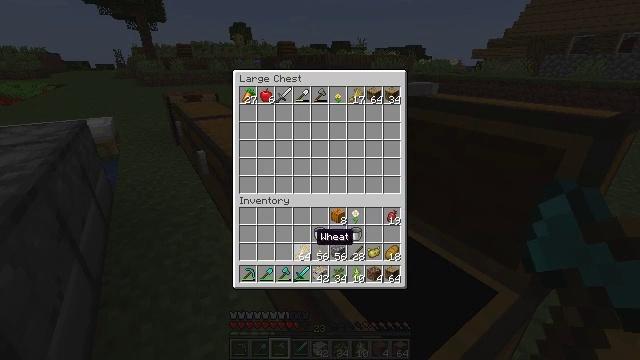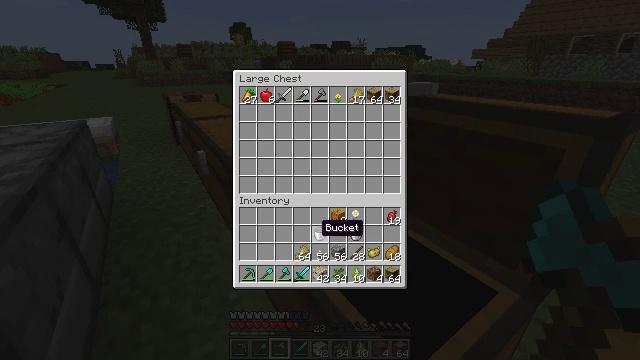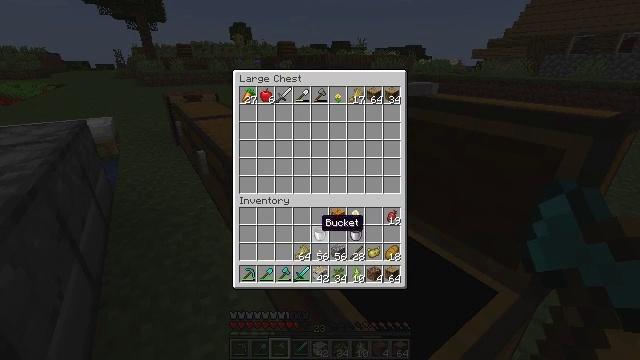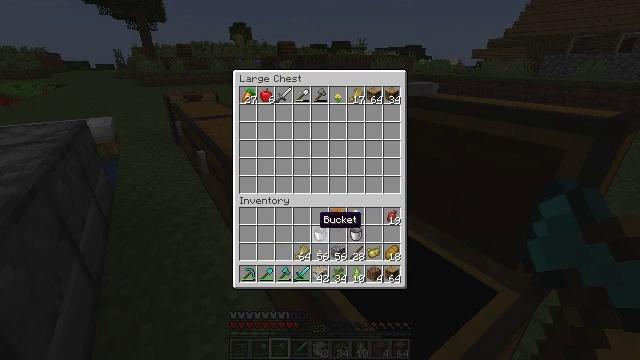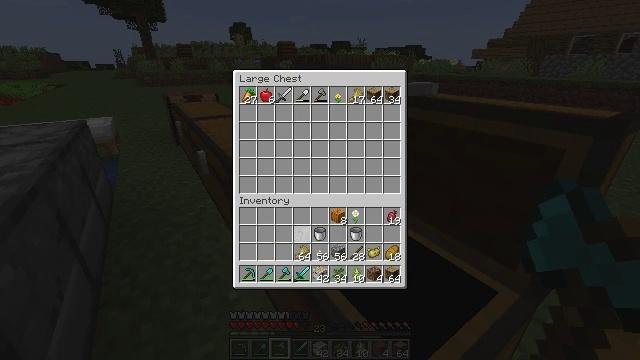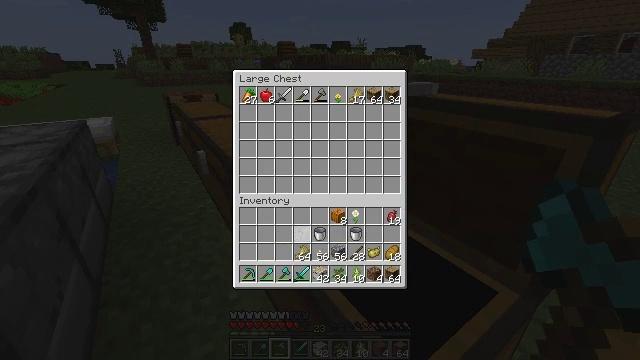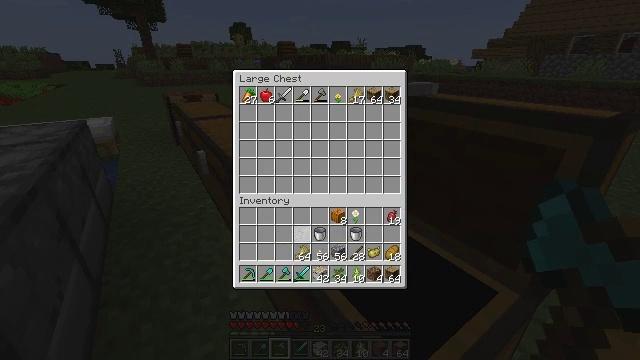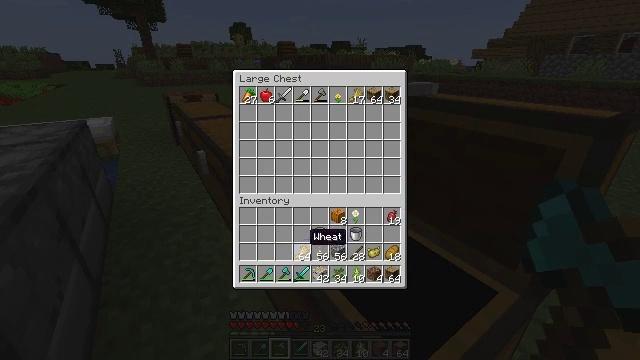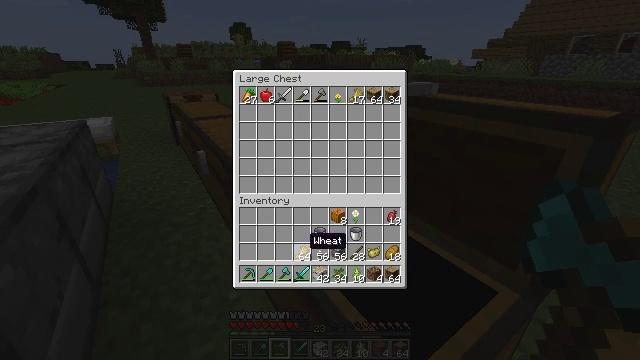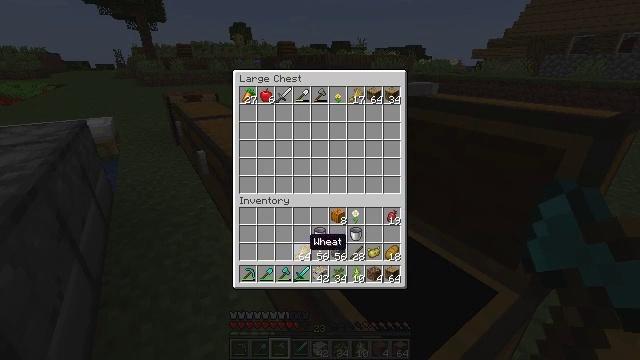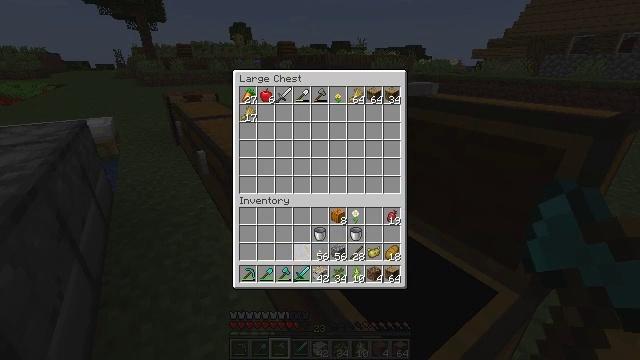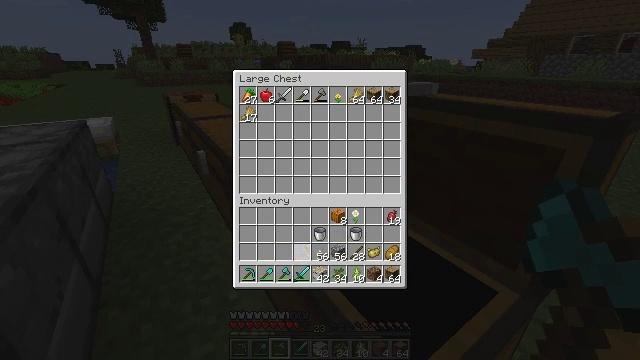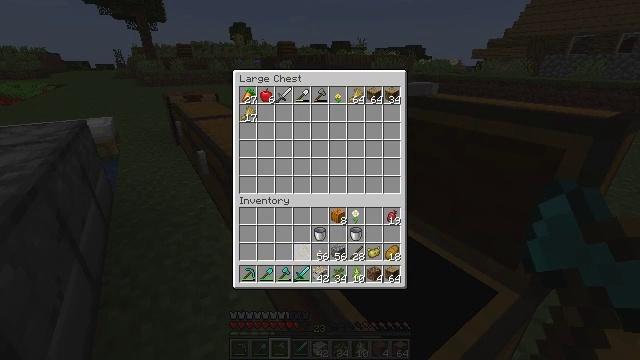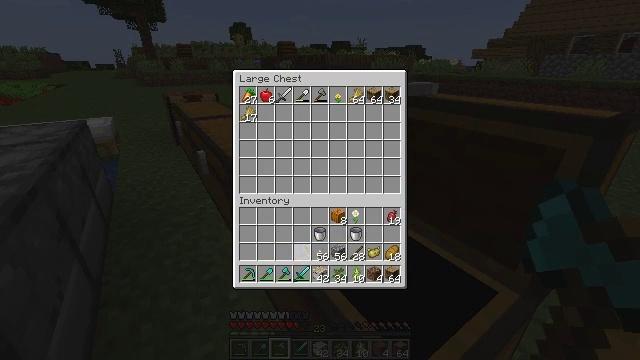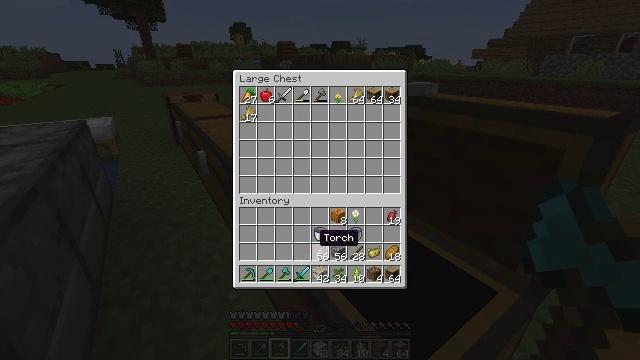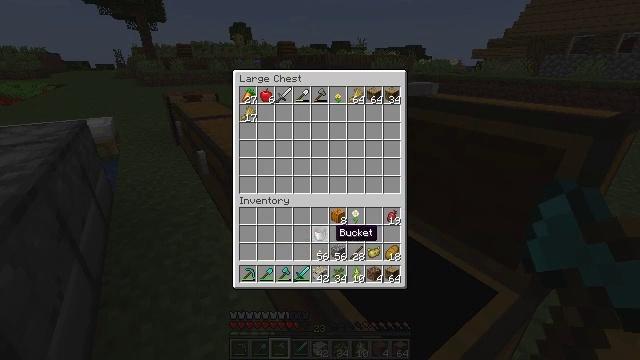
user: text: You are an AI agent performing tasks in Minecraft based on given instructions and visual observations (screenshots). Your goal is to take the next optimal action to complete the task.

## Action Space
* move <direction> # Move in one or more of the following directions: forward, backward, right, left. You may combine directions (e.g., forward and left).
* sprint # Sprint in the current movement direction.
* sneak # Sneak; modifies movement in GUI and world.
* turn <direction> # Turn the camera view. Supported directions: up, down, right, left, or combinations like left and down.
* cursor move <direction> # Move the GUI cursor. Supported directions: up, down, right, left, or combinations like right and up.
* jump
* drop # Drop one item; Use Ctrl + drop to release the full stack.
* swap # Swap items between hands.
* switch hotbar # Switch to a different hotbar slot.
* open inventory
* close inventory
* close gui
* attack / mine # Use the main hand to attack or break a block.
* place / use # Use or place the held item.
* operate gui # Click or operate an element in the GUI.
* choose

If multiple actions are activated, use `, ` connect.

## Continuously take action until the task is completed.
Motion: motion action
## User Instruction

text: Get pumpkin seeds by placing a pumpkin in the crafting table.
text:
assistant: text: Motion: sneak, cursor move up
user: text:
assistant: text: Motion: sneak
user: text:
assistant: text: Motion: sneak
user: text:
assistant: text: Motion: sneak
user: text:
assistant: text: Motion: sneak
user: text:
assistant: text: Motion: sneak, cursor move down
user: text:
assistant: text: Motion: sneak
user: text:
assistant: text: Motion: sneak
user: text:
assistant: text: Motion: sneak
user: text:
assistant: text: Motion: sneak, choose
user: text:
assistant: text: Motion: sneak, choose
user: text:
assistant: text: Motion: sneak, choose
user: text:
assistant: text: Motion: sneak, choose
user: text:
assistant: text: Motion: sneak, cursor move right
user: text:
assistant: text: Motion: sneak, cursor move right
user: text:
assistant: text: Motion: sneak, cursor move right
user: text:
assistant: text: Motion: sneak
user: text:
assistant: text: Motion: sneak
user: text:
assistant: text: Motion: sneak
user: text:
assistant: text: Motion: sneak
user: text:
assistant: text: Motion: sneak
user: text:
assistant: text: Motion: sneak
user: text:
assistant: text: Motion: sneak
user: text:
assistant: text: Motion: sneak
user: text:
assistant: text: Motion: sneak
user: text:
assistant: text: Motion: sneak
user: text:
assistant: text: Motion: sneak
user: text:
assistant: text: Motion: sneak
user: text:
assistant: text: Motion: sneak
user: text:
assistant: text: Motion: sneak